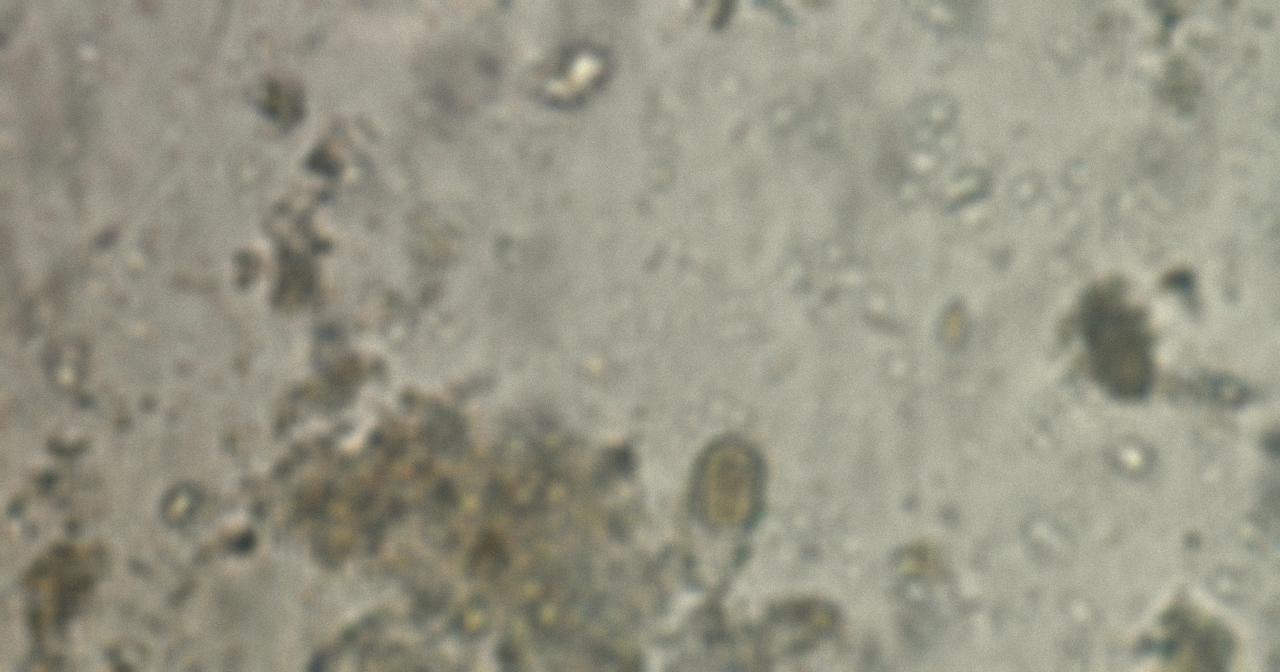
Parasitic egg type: Capillaria philippinensis